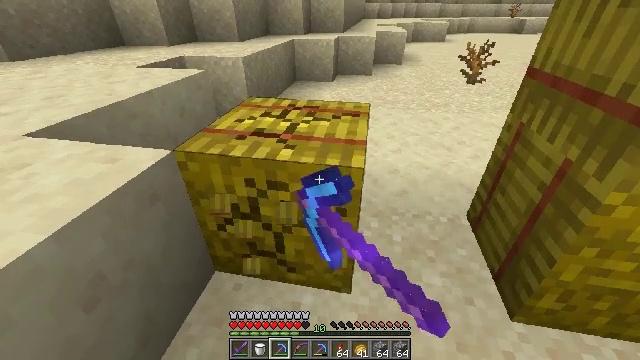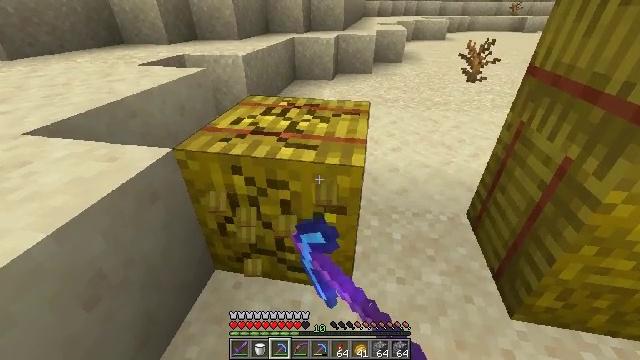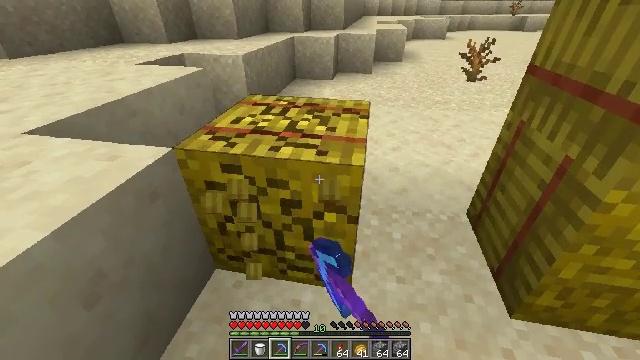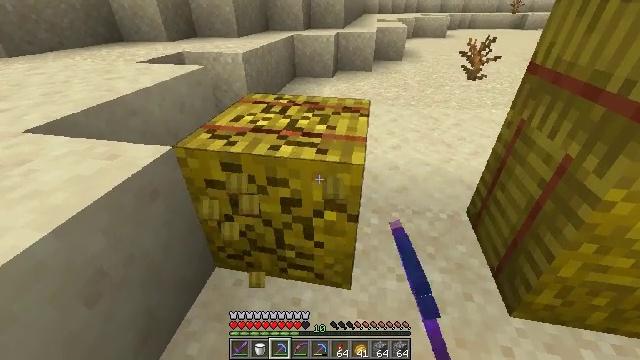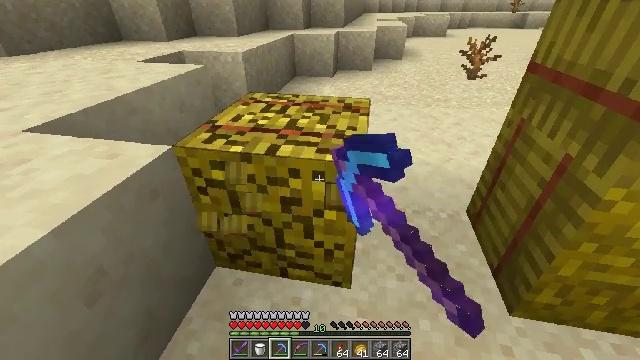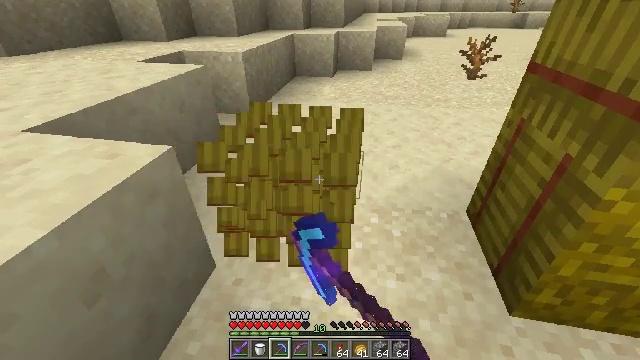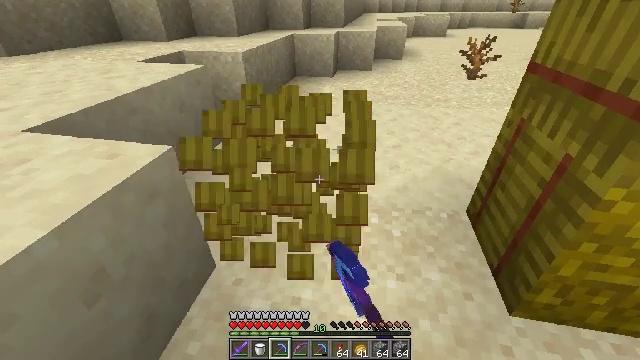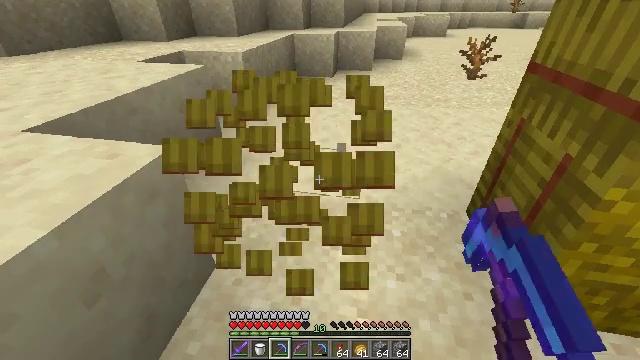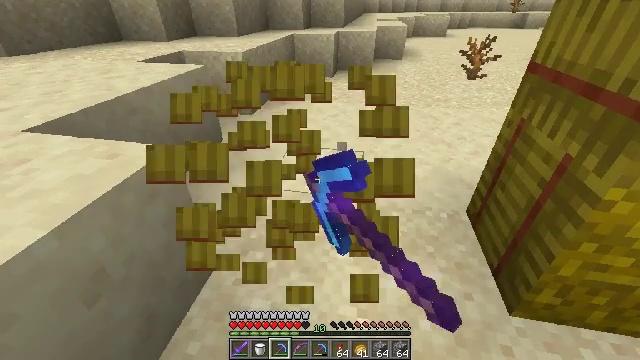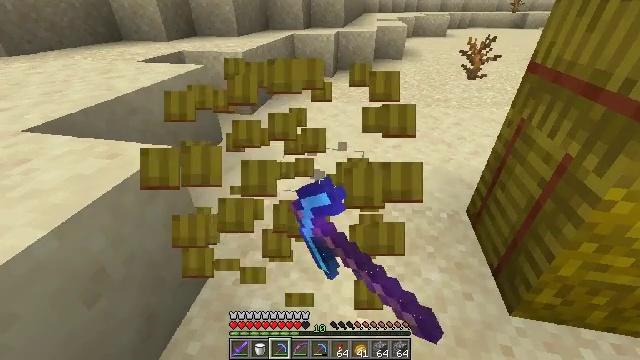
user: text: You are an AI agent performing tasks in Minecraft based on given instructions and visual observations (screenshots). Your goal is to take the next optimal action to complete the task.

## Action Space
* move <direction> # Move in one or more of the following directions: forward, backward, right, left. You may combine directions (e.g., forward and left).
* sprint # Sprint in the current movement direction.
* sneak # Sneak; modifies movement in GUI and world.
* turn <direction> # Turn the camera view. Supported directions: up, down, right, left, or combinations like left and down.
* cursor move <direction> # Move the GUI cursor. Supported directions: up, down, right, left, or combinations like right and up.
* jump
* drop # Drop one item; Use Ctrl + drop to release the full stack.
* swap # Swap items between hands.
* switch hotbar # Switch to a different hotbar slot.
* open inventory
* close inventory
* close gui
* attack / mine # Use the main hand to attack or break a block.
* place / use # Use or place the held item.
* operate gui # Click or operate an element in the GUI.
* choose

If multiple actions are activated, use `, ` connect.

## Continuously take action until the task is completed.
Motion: motion action
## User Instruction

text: Break the hay block to collect it.
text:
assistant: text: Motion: attack / mine
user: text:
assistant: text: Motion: attack / mine
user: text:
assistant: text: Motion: attack / mine
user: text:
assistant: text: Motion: attack / mine
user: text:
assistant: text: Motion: attack / mine
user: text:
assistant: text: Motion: attack / mine
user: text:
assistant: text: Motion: attack / mine
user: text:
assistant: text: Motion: attack / mine
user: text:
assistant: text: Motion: attack / mine
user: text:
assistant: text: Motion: attack / mine